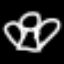
Label: angel